Question: I'm new to Swift and SwiftUI (and programming in general).
I'm trying to build an app about statistics, and because of these specific needs, I had to write a custom keyboard with numbers and basic operations. The problem is that I want to store the X values and Y values in two different arrays so I have to call my "ChartKeyboard" two times: one for writing the X values and other time for the Y values. Here is the code I use to call the keyboard:
'''
Group {
if isXorYSelected == .x {
ChartKeyboard(isShown: $keyShown, txtInput: $sampleData.XValues[arrayPosition])
}
if isXorYSelected == .y {
ChartKeyboard(isShown: $keyShown, txtInput: $sampleData.YValues[arrayPosition])
}
}
'''
The data is stored in a custom ChartData object:
'''
struct ChartDataObject: Identifiable {
let id = UUID()
var name: String
let date: Date
var regType: regressionType
var dataX: [Double]
var dataY: [Double]
var regressionCoef: Double
var slope: Double
var origin: Double
}
'''
And some of the state variables in case you wonder:
'''
struct NewChart: View {
@State var keyShown = false
@State var sampleData = XYData(XValues: [" "], YValues: [" "])
var newChartType = ["Standard Addition", "External Standard","Internal Standard"]
@State private var selectedChartType = 0
/*
Types are:
1 = Standard Addition
2 = External Standard
3 = Internal Standard
*/
@State var newChartTitle = ""
@State var newChartDate = Date()
@State var isXorYSelected = isXorY.x
@State var arrayPosition = 0
(...)
'''
The result is a weird animation when changing from isXorYSelected from .x to .y:

Thanks.
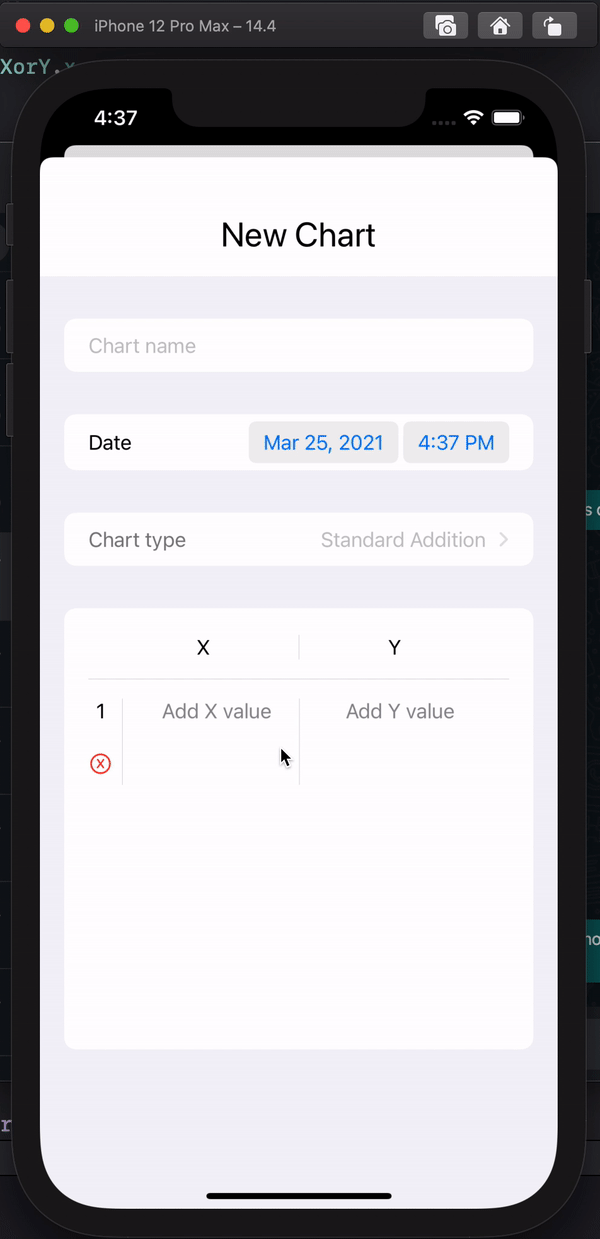
Answer: Having the view within the 'if' clause is probably causing it to be redrawn. Instead, you can change the parameter with a ternary expression:
'''
ChartKeyboard(isShown: $keyShown, txtInput: isXorYSelected == .x ? $sampleData.XValues[arrayPosition] : $sampleData.YValues[arrayPosition])
'''